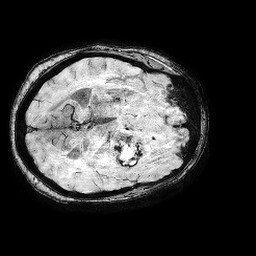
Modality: SWI
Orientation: axial
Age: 55
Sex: female
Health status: ill
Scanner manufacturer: philips
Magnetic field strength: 3 T
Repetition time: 0.031 s